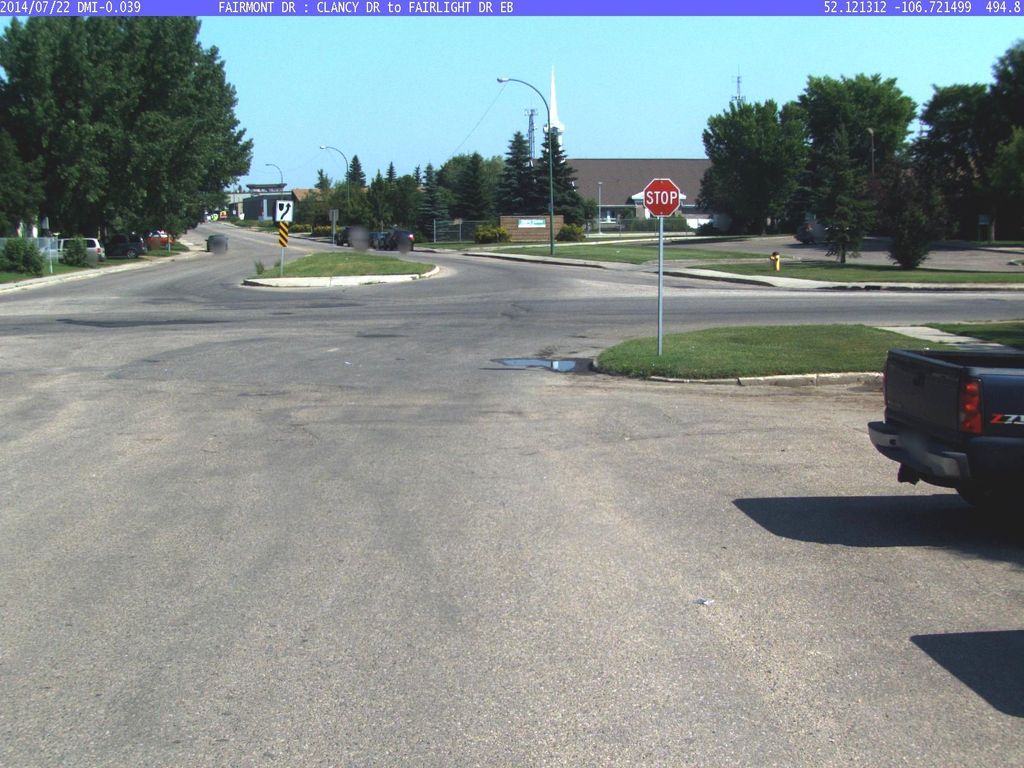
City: saskatoon